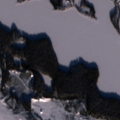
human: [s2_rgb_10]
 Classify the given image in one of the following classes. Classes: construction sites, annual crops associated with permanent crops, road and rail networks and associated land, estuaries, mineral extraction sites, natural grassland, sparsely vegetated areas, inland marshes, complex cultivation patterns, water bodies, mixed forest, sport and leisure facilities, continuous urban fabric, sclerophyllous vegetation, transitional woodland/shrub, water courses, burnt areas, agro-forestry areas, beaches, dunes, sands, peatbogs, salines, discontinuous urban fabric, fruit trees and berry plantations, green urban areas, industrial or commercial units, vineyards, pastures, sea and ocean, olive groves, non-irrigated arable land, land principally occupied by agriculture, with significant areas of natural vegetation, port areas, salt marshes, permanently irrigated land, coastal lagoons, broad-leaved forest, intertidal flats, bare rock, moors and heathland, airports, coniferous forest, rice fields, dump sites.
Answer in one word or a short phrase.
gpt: airports, mineral extraction sites, coniferous forest, mixed forest, water bodies